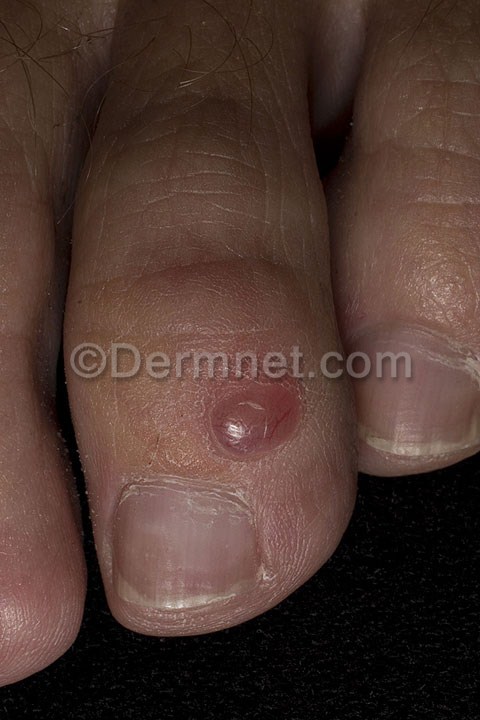
Disease: Nail Fungus and other Nail Disease